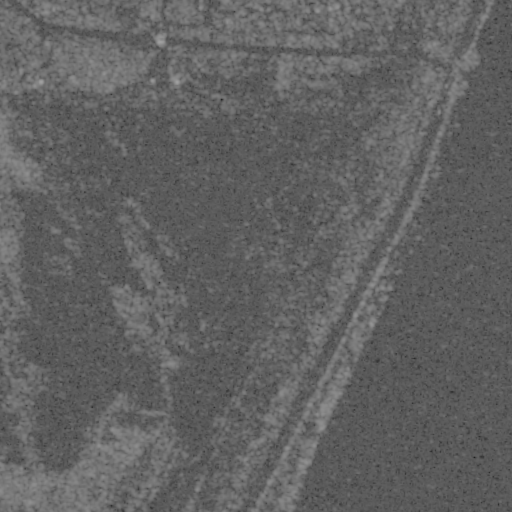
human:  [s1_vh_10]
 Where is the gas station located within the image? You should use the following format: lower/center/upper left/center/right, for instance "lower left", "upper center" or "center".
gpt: The gas station is located in the upper left of the image.
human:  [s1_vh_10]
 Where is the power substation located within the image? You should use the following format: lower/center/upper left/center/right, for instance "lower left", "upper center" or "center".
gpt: The power substation is located in the upper left of the image.
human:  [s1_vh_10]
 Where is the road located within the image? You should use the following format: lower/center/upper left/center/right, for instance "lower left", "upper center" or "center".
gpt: There is no road in the image.

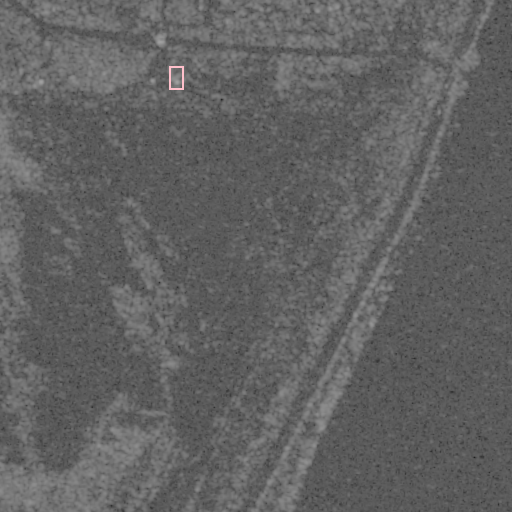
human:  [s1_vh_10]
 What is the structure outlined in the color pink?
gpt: The structure outlined in pink is a power substation.
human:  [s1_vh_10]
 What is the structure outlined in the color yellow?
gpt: There is no yellow outline.